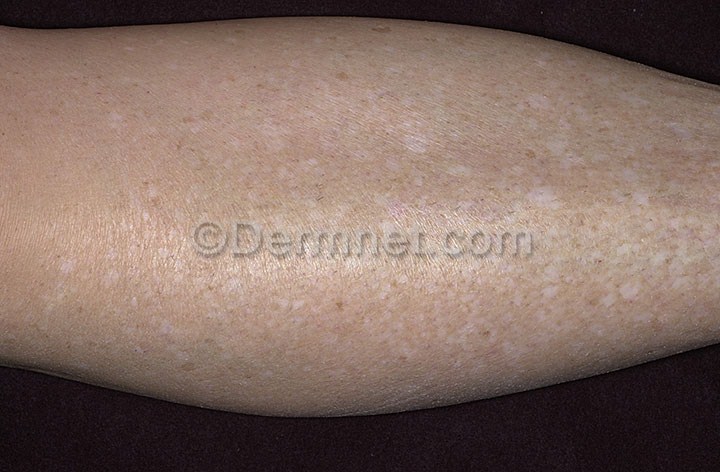
Disease: Light Diseases and Disorders of Pigmentation